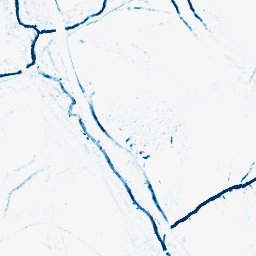
Category: morphological
Decomposition family: morphological_diamond
Decomposition parameters: operation: closing
radius: 3
Upsampling method: bspline
Upsampling parameters: scale: 8
Upsampling scale: 8